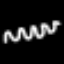
Label: squiggle